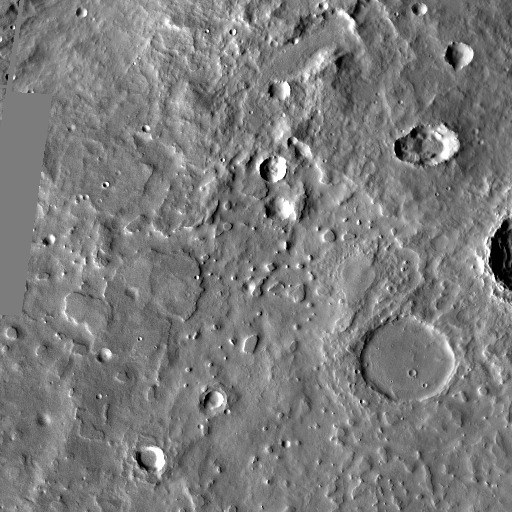
Crater classes present: Background, Other, Layered